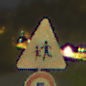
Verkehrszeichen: KinderRechts
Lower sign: Geschwindigkeit5
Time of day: Night
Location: Outdoor (Urban)
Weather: PartlyCloudy
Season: NotSpecified
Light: Artificial